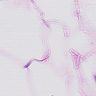
Metastatic tissue present: no